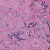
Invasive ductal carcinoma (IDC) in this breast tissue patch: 1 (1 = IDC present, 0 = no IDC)